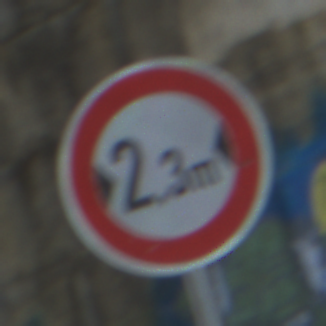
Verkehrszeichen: TatsaechlicheBreite2Komma3
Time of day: Midday
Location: Outdoor (Urban)
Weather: Clear
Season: NotSpecified
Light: Natural